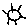
Label: sun